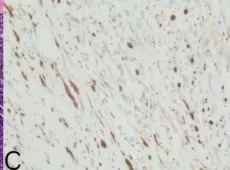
The tumor is composed of malignant spindle cells arranged in fascicles with high mitotic count and necrosis (Hematoxylin and eosin stain, 200X). C. The tumor is focally positive for S100 protein indicative of neural differentiation, (S100 protein immunohistochemical stain. 200X).
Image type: pathology (immunostaining)